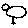
Label: bird